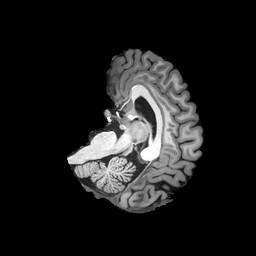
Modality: T1w
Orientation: sagittal
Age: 31
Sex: female